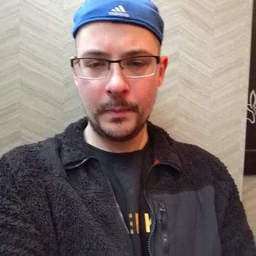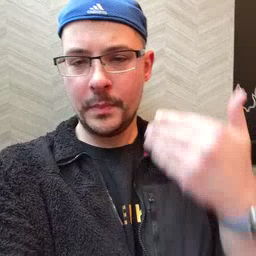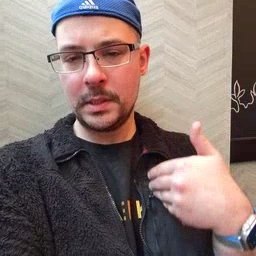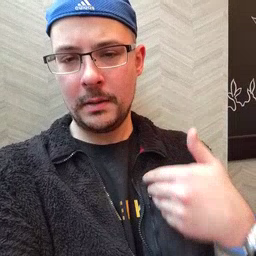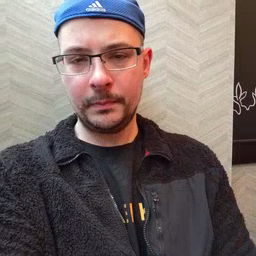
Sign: beside